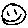
Label: smiley face